Aerial crown-view tile of a tropical tree (Barro Colorado Island, Panama), acquired 20240918:
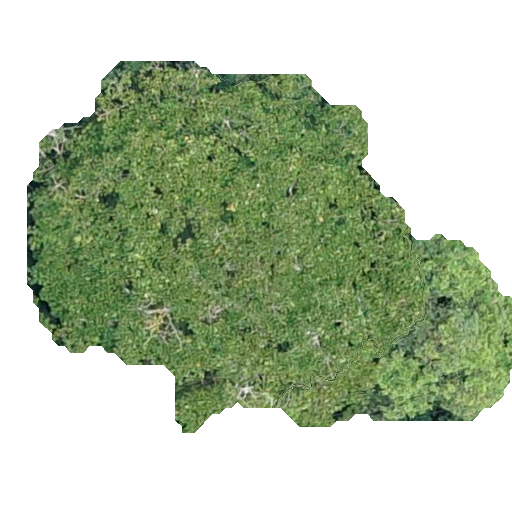
Species: Sterculia apetala
GBIF accepted scientific name: Sterculia apetala
Crown area: 197.968 m²